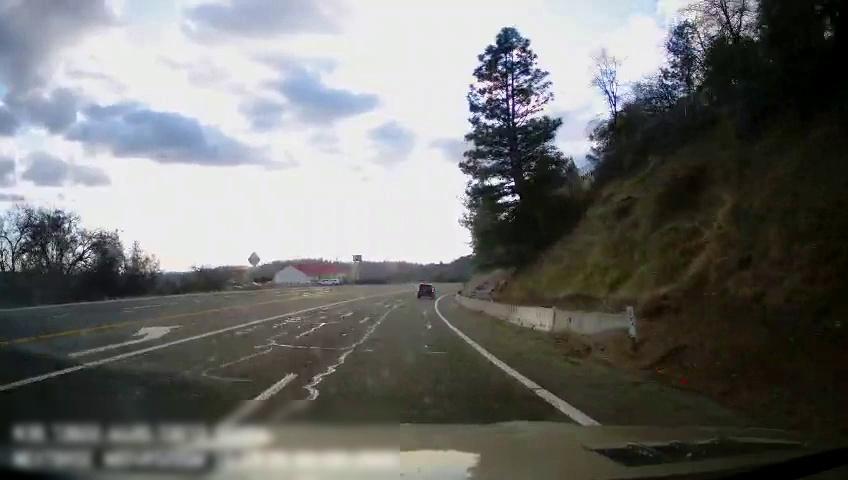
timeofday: Day
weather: Cloudy
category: Drivable Space
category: Vehicles | SUV
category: Vehicles | Truck
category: Vehicles | SUV
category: Lanes | Opposite Lane
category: Lanes | Alternate Lane
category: Lanes | Current Lane
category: Lanes | Alternate Lane
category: Lanes | Current Lane
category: Traffic | Signs